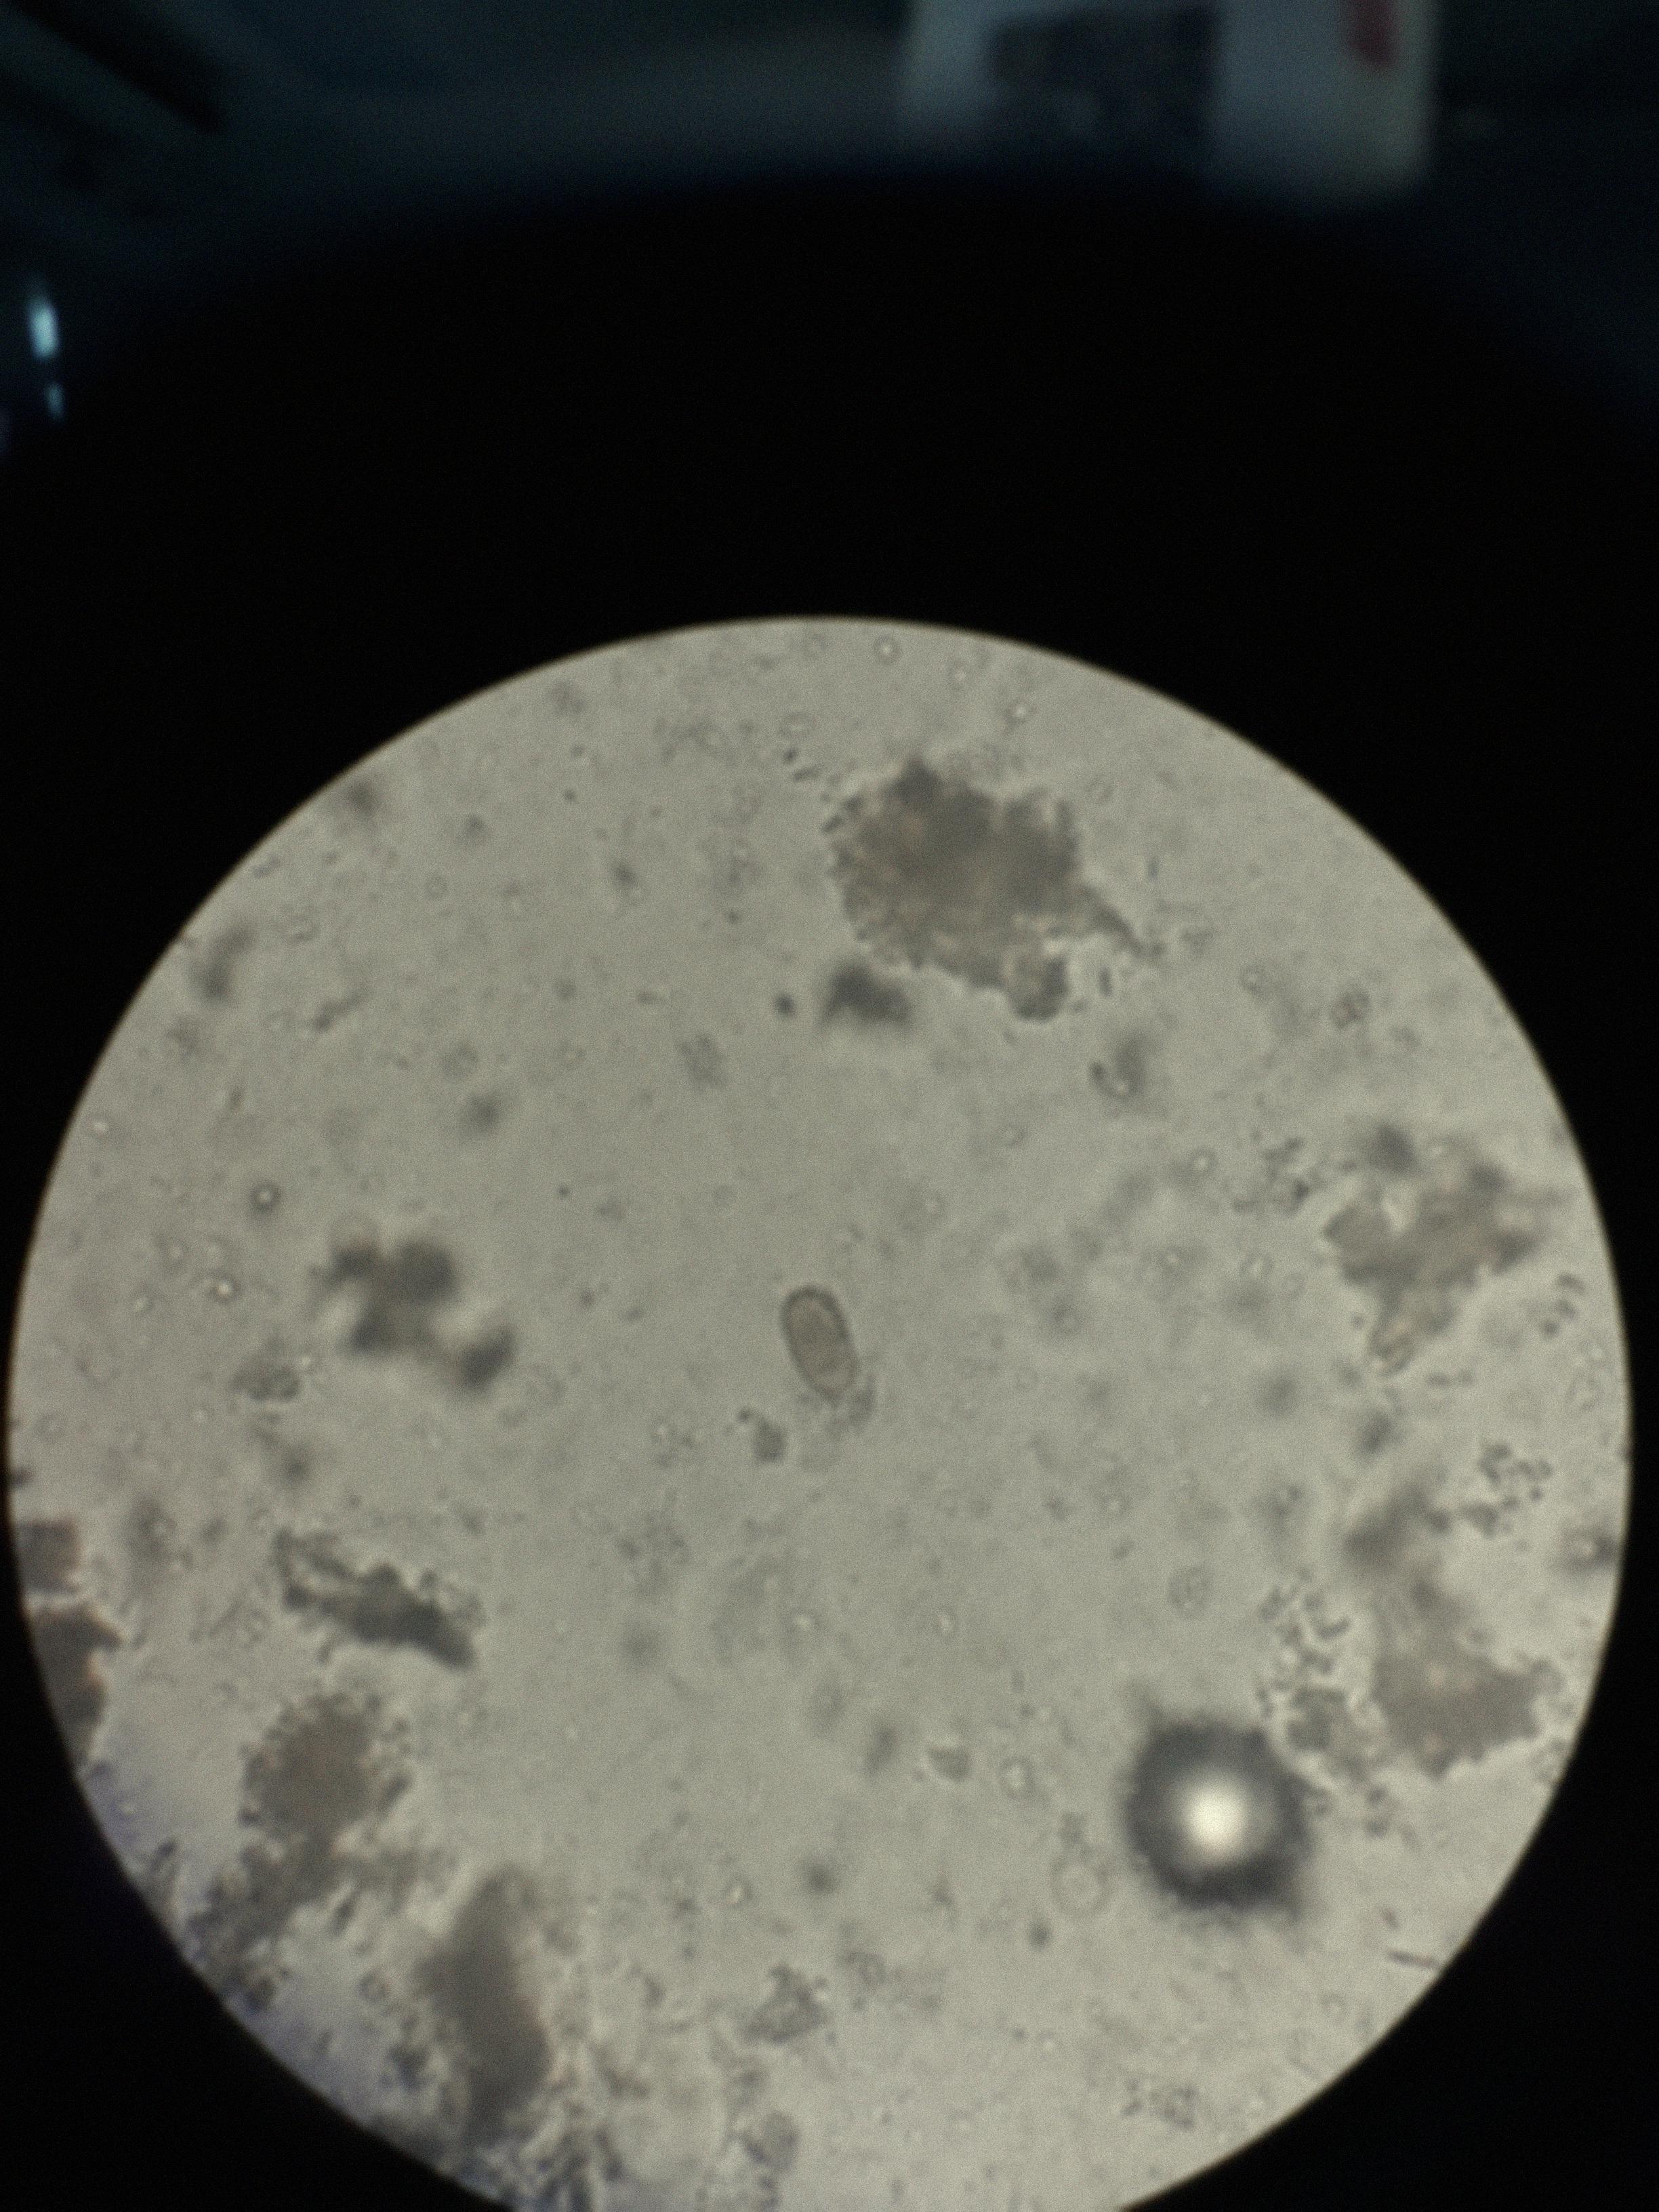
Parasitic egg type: Capillaria philippinensis